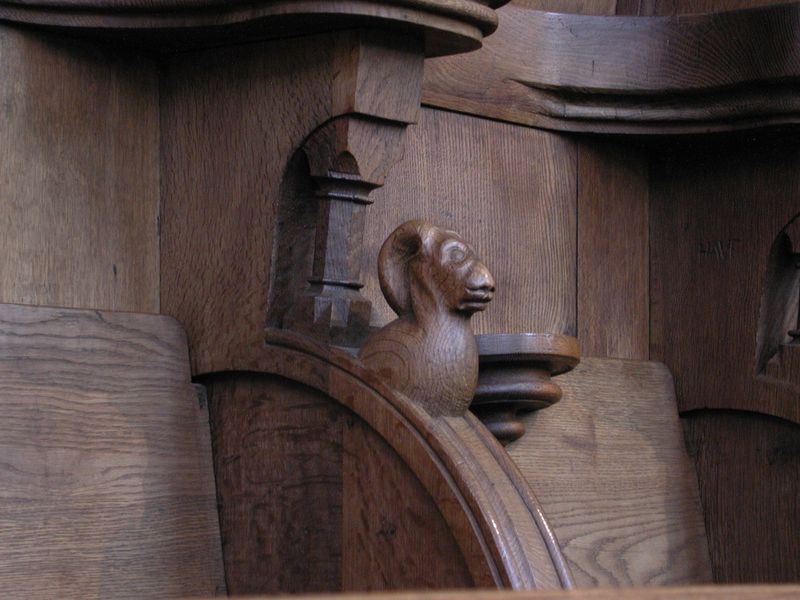
Titel: Chorgestühl
Künstler: Jörg d.J. Syrlin
Standort: Blaubeuren, Klosterkirche (EU - D - BW)
Schlagwörter: kopf, sitzen, holz, stuhl, säule, tier, augen, rahmen, horn, kirche, auge, sessel, gesang, armlehne, lehne, sitz, gestühl, kloster, nonne, gebet, kapitell, schnitzerei, schnörkel, maserung, maul, altarraum, chor, mönch, mönche, hörner, schnautze, brüder, bock, ziege, holzfarben, gedrechselt, lehen, schnitzwerk, bruder, monster, widder, chorgestühl, nonnen, steinbock, ungefasst, monstren, holzu, widderkopf, misericordia, gargoyle, gederht, 1475